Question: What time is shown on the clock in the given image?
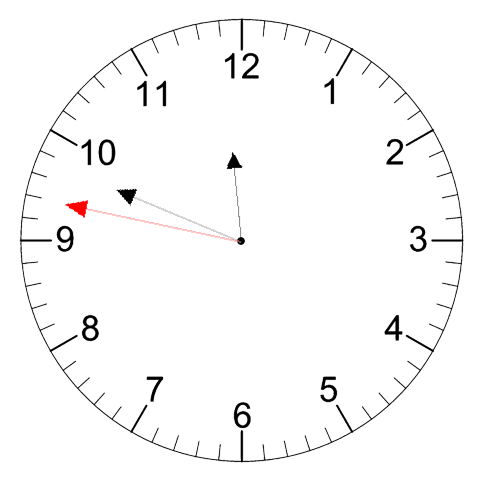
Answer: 11:48:47